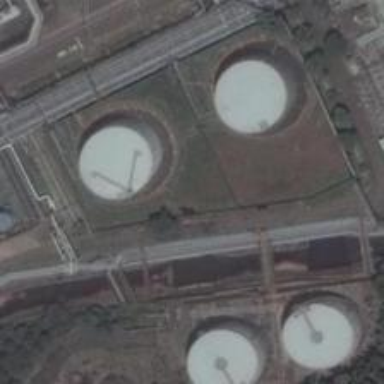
Two areas with white round buildings are divided by a road .